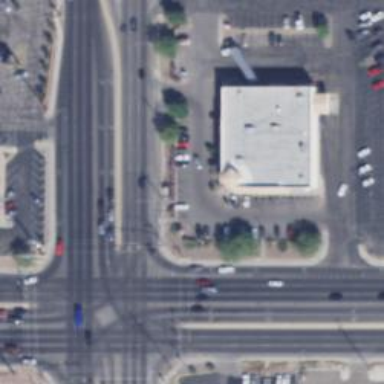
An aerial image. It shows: Crossing on the road.